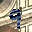
Label: 9